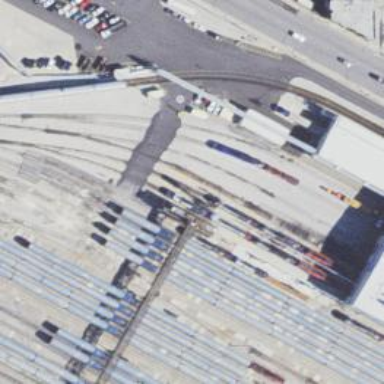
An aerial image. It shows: Railway yard in service.